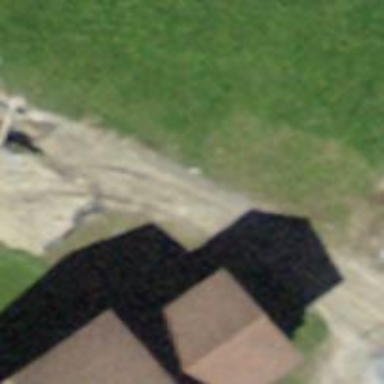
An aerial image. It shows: Residential road surfaced with fine gravel.